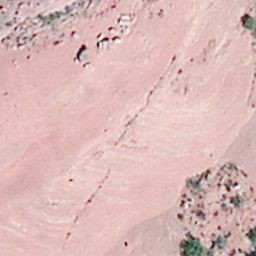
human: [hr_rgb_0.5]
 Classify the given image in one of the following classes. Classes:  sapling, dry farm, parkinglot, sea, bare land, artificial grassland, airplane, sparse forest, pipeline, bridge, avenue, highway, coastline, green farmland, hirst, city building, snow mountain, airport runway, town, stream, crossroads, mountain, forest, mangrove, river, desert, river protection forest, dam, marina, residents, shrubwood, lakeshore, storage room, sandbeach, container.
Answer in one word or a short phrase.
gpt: bare land